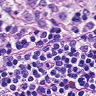
Metastatic tissue present: no